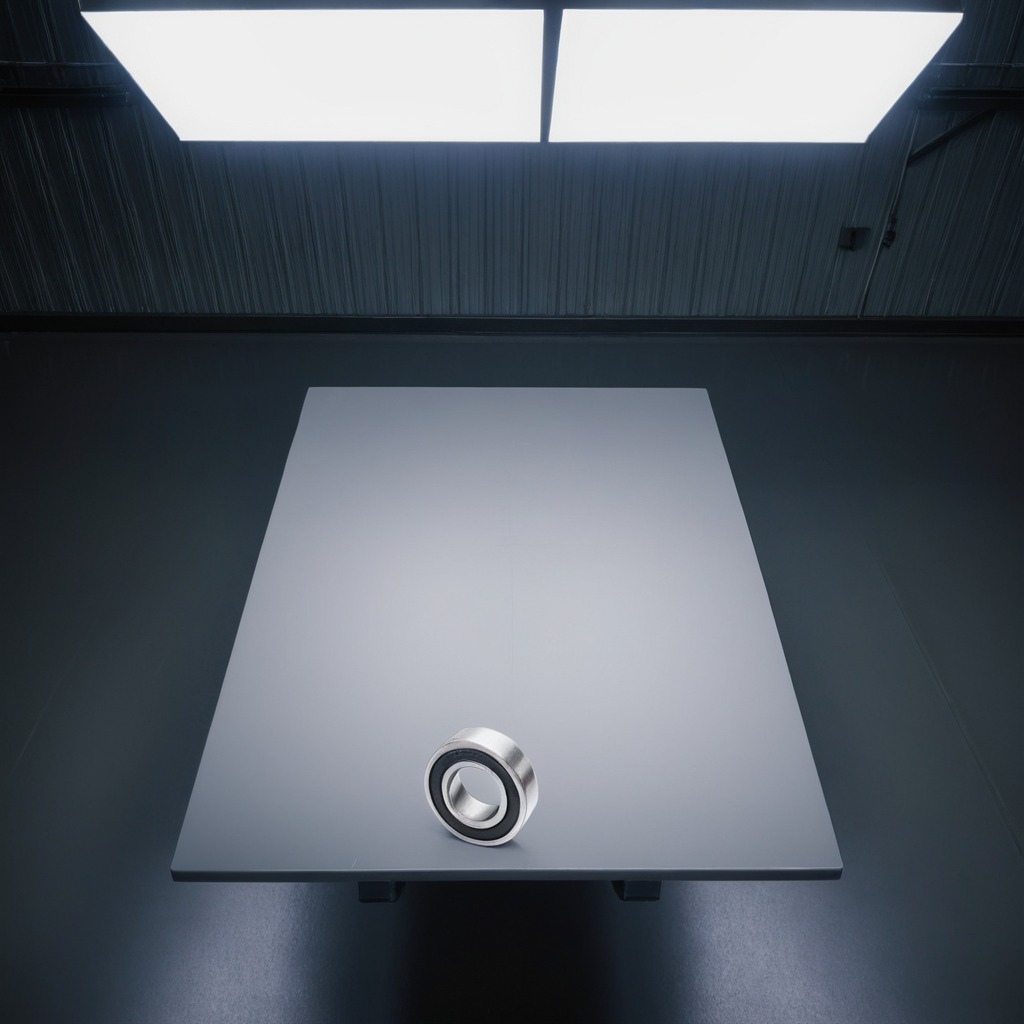
A metal ball bearing lies on the tabletop in the evening.